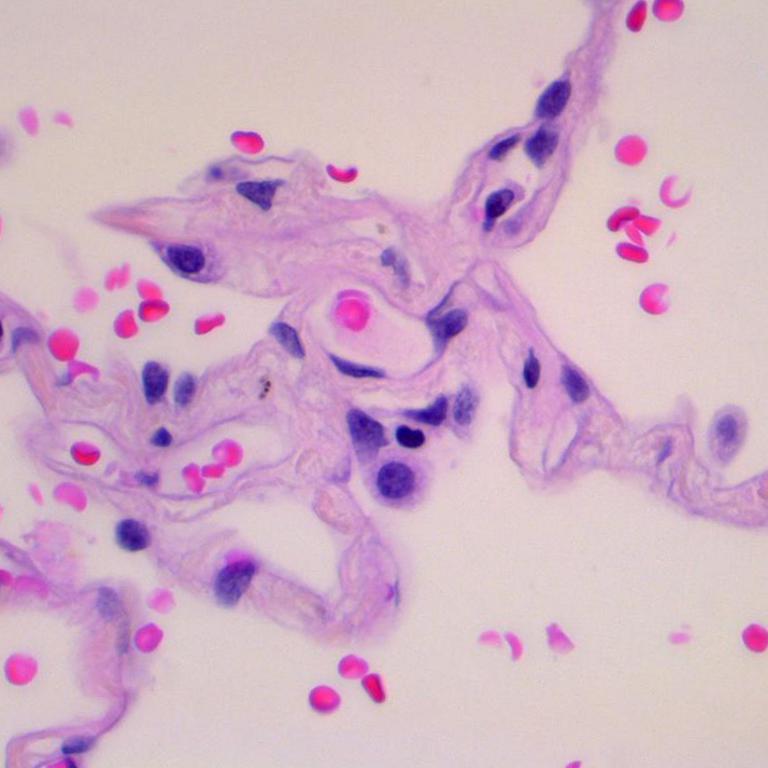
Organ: lung
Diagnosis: benign